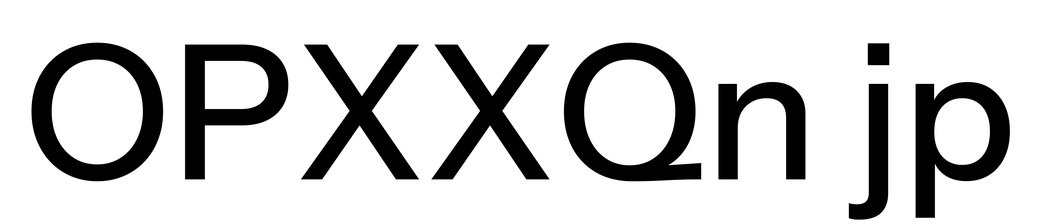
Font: InstrumentSans_Medium